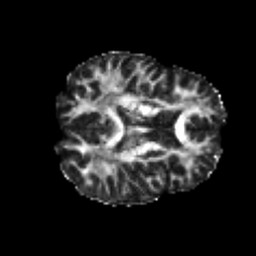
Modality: FA
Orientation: axial
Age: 20
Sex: female
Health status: healthy
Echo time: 0.074 s